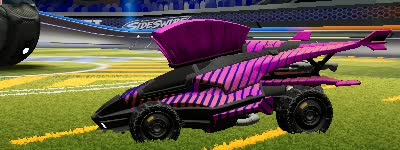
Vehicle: aftershock